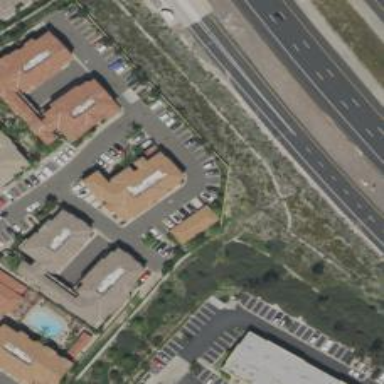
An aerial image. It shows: Alley classified as service road.